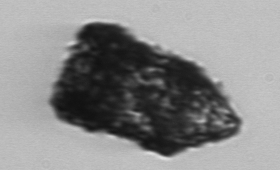
Label: Tintinnopsis